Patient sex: F
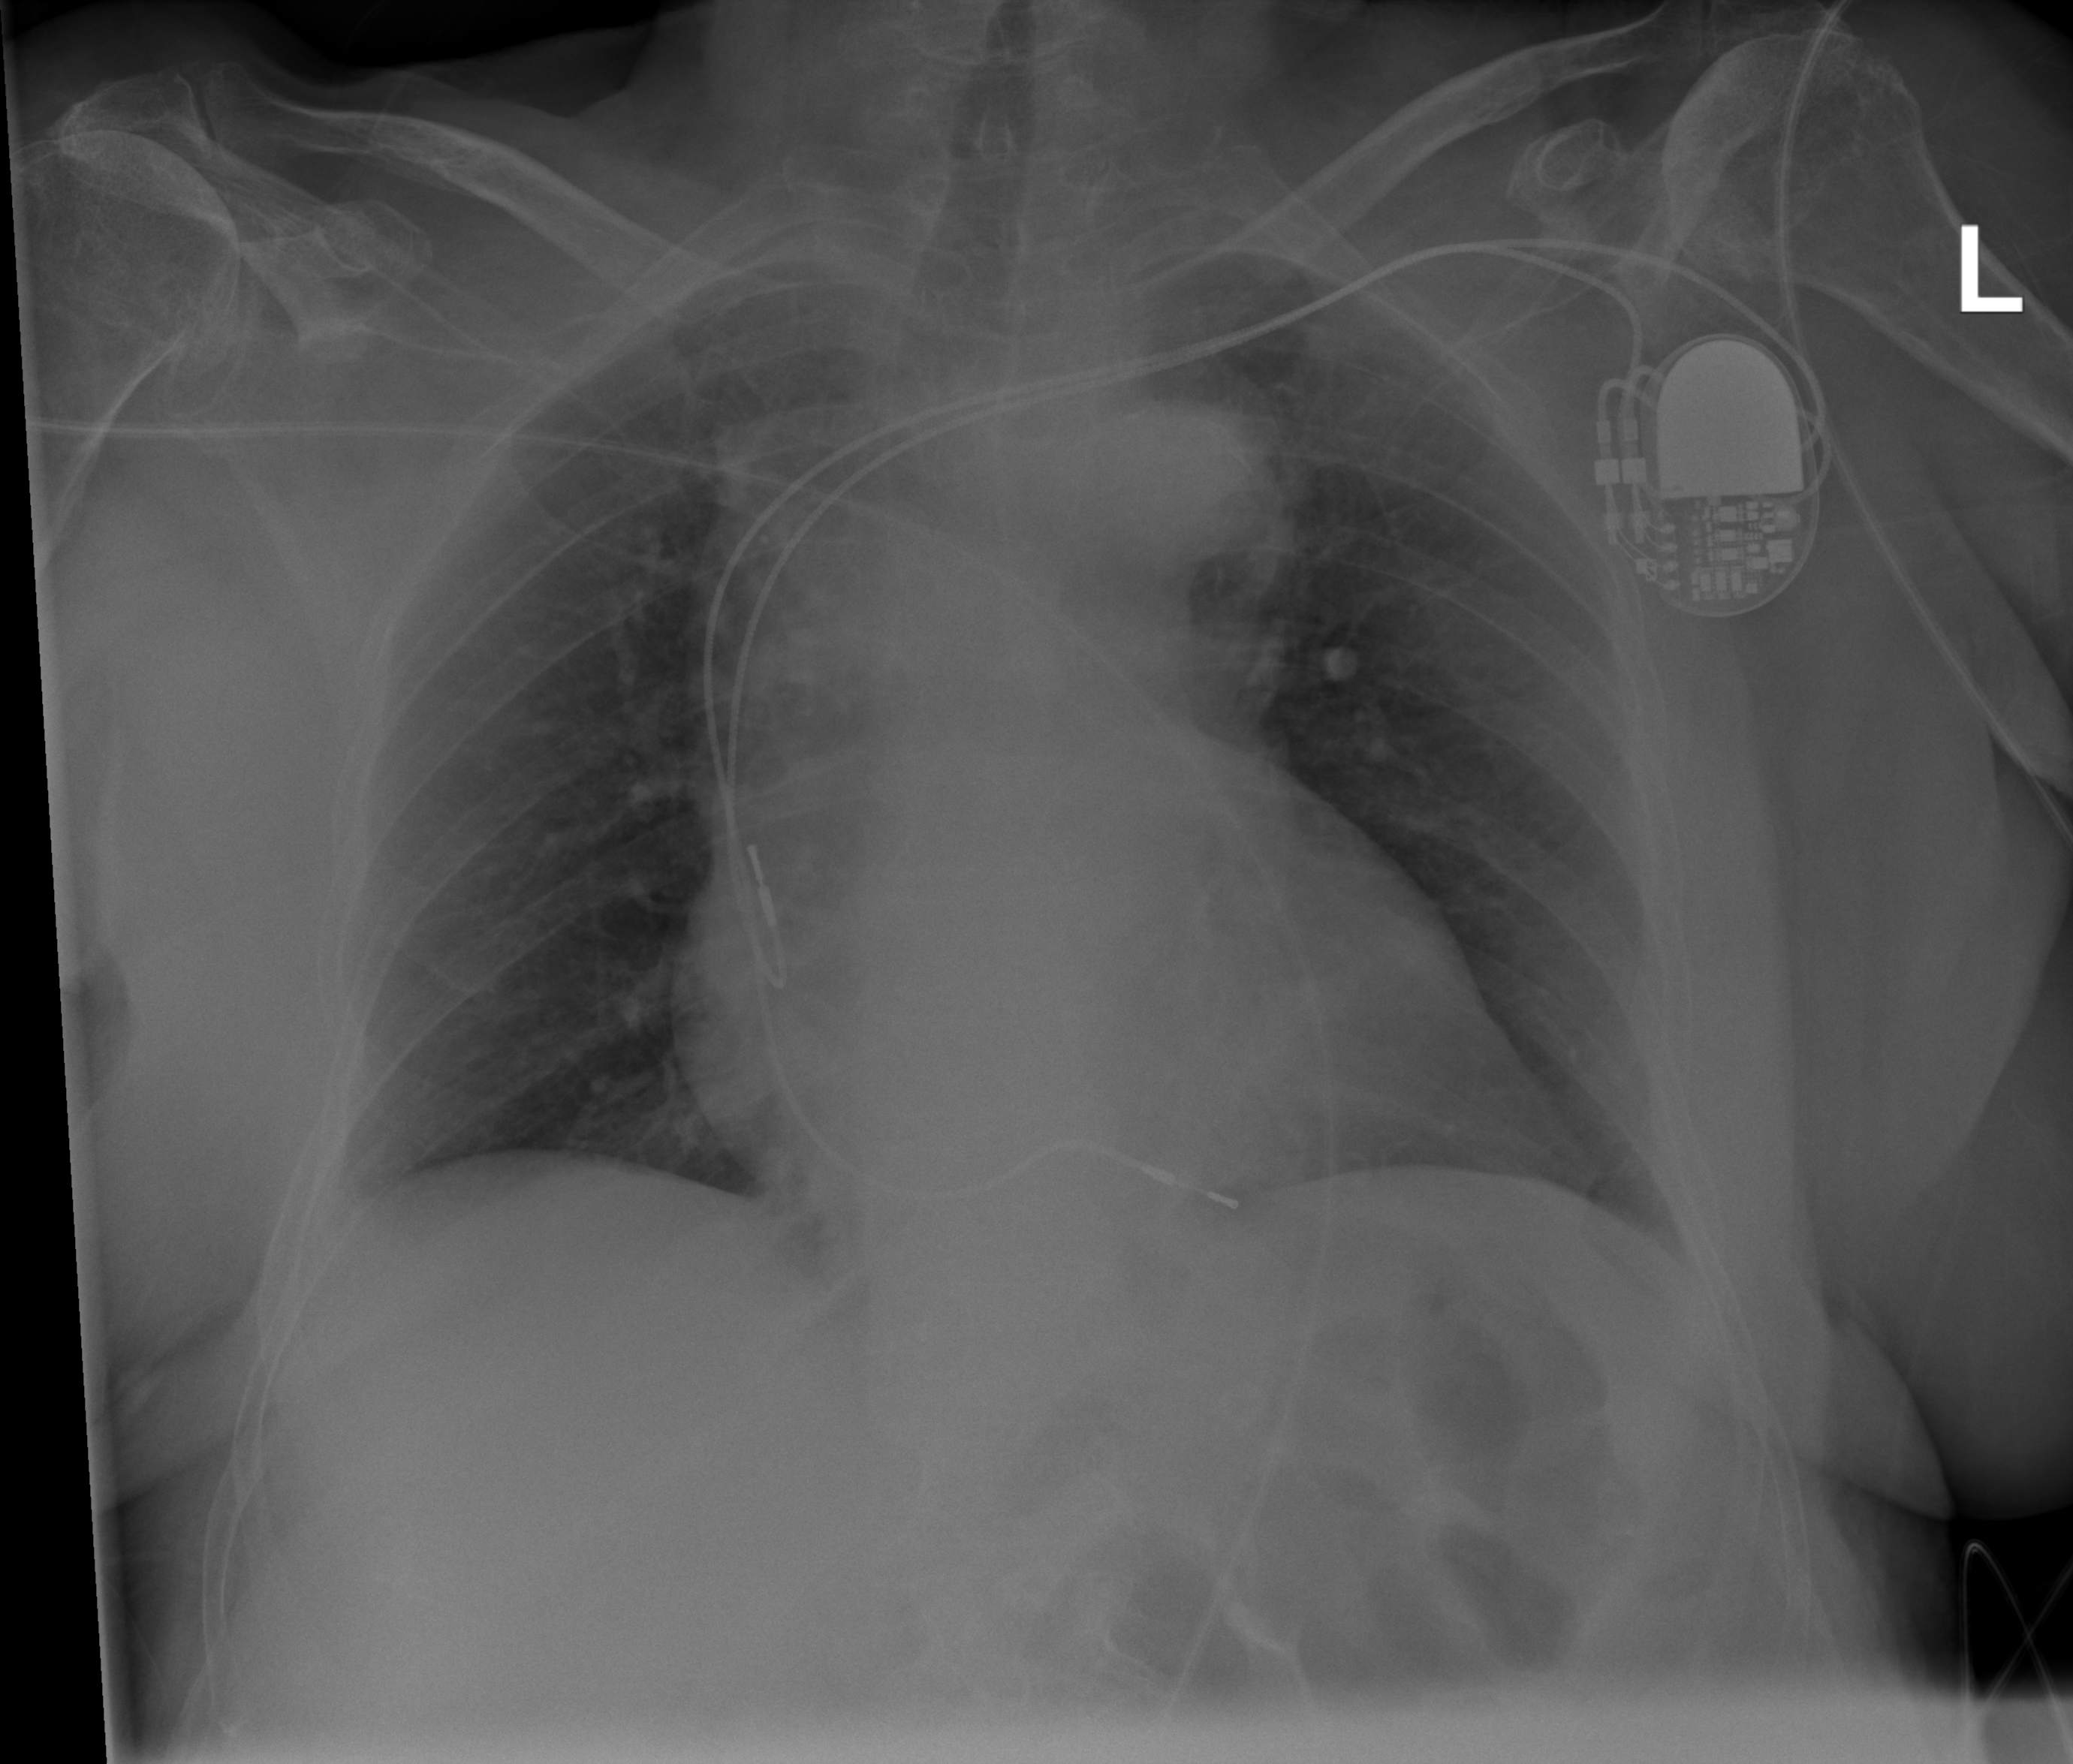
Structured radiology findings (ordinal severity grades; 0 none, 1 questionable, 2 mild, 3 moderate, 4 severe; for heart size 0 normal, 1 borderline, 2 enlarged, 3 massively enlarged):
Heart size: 3
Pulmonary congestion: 1
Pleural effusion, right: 1
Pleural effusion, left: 0
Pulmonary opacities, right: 0
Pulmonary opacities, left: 0
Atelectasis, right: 0
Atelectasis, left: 0